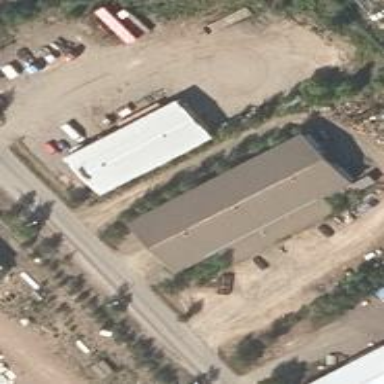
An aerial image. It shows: Industrial building with gabled roof.